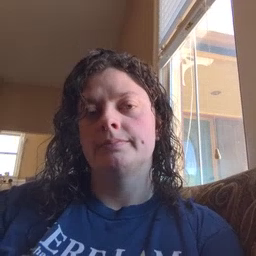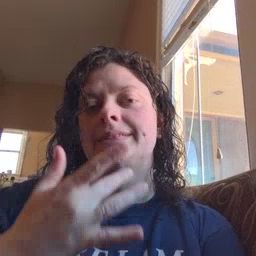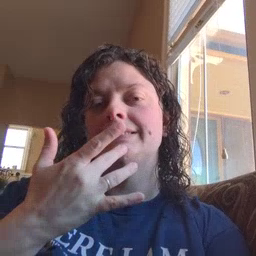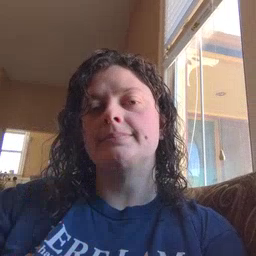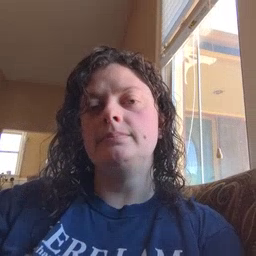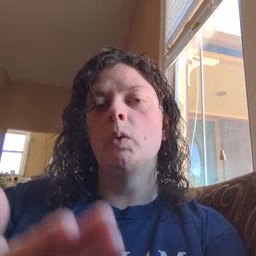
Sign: taste